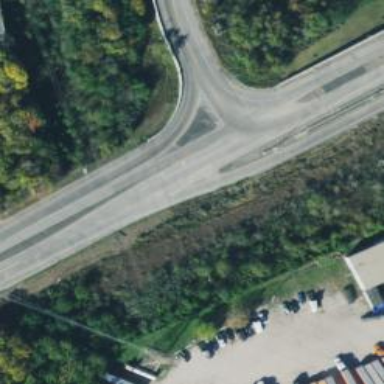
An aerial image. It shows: Secondary link road.